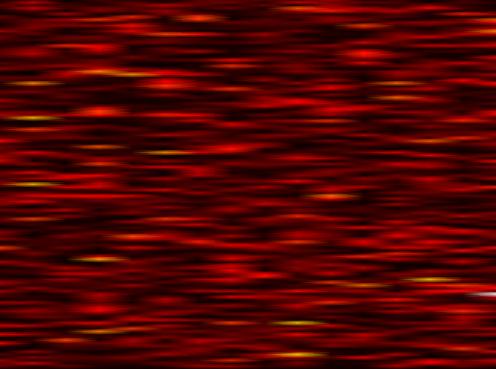
Label: FBMC